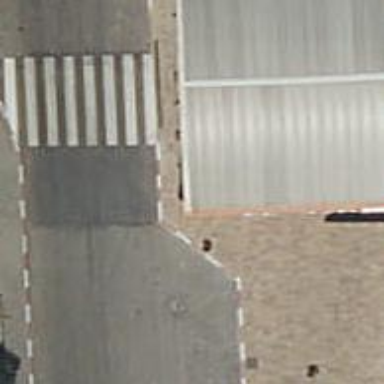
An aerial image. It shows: Kerb barrier.